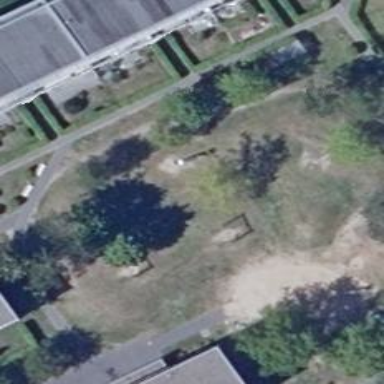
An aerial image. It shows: Playground featuring swings.